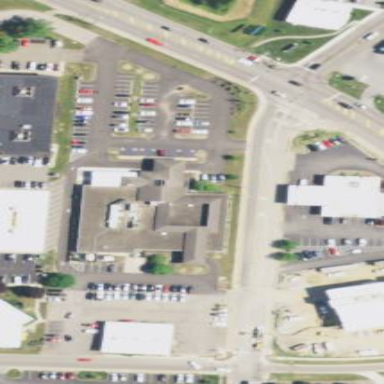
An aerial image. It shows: Healthcare center building.